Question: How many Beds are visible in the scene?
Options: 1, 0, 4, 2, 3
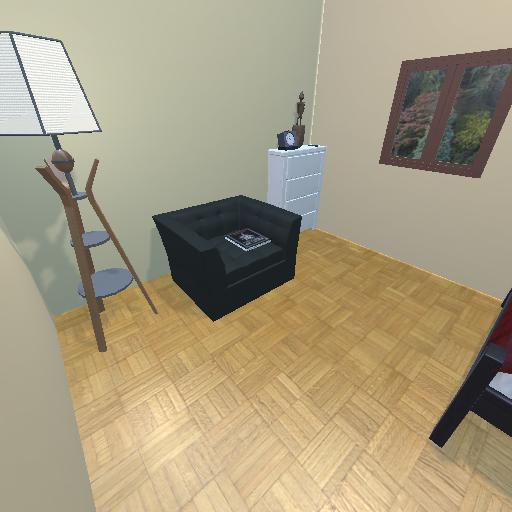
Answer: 1